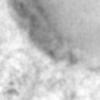
Label: no_change